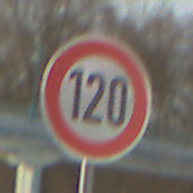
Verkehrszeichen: Geschwindigkeit120
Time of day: MorningAfternoon
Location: Outdoor (Suburban)
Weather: PartlyCloudy
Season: NotSpecified
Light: Natural